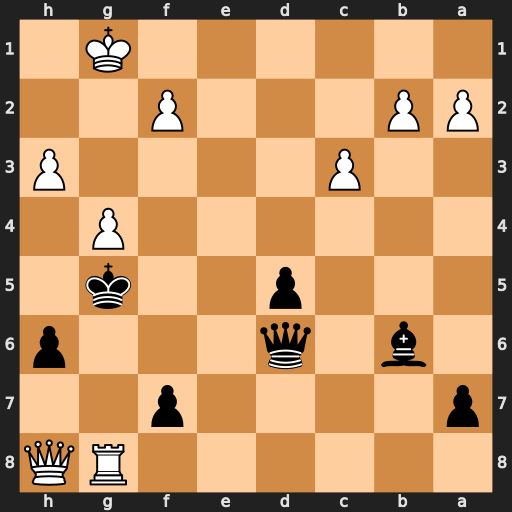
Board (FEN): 6RQ/p4p2/1b1q3p/3p2k1/6P1/2P4P/PP3P2/6K1
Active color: b
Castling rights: -
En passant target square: -
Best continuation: Kh4 Kf1 Qf4 Ke2 Qxf2+ Kd3 Be3 Qf6+ Qxf6